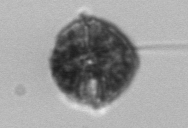
Label: Alexandrium_catenella